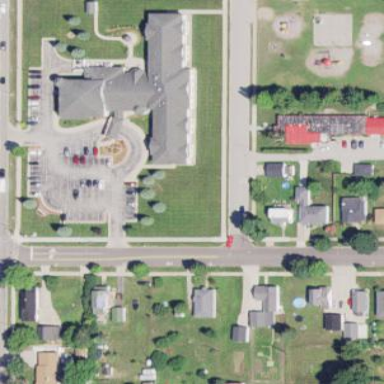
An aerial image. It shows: Nursing home building.